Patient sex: M
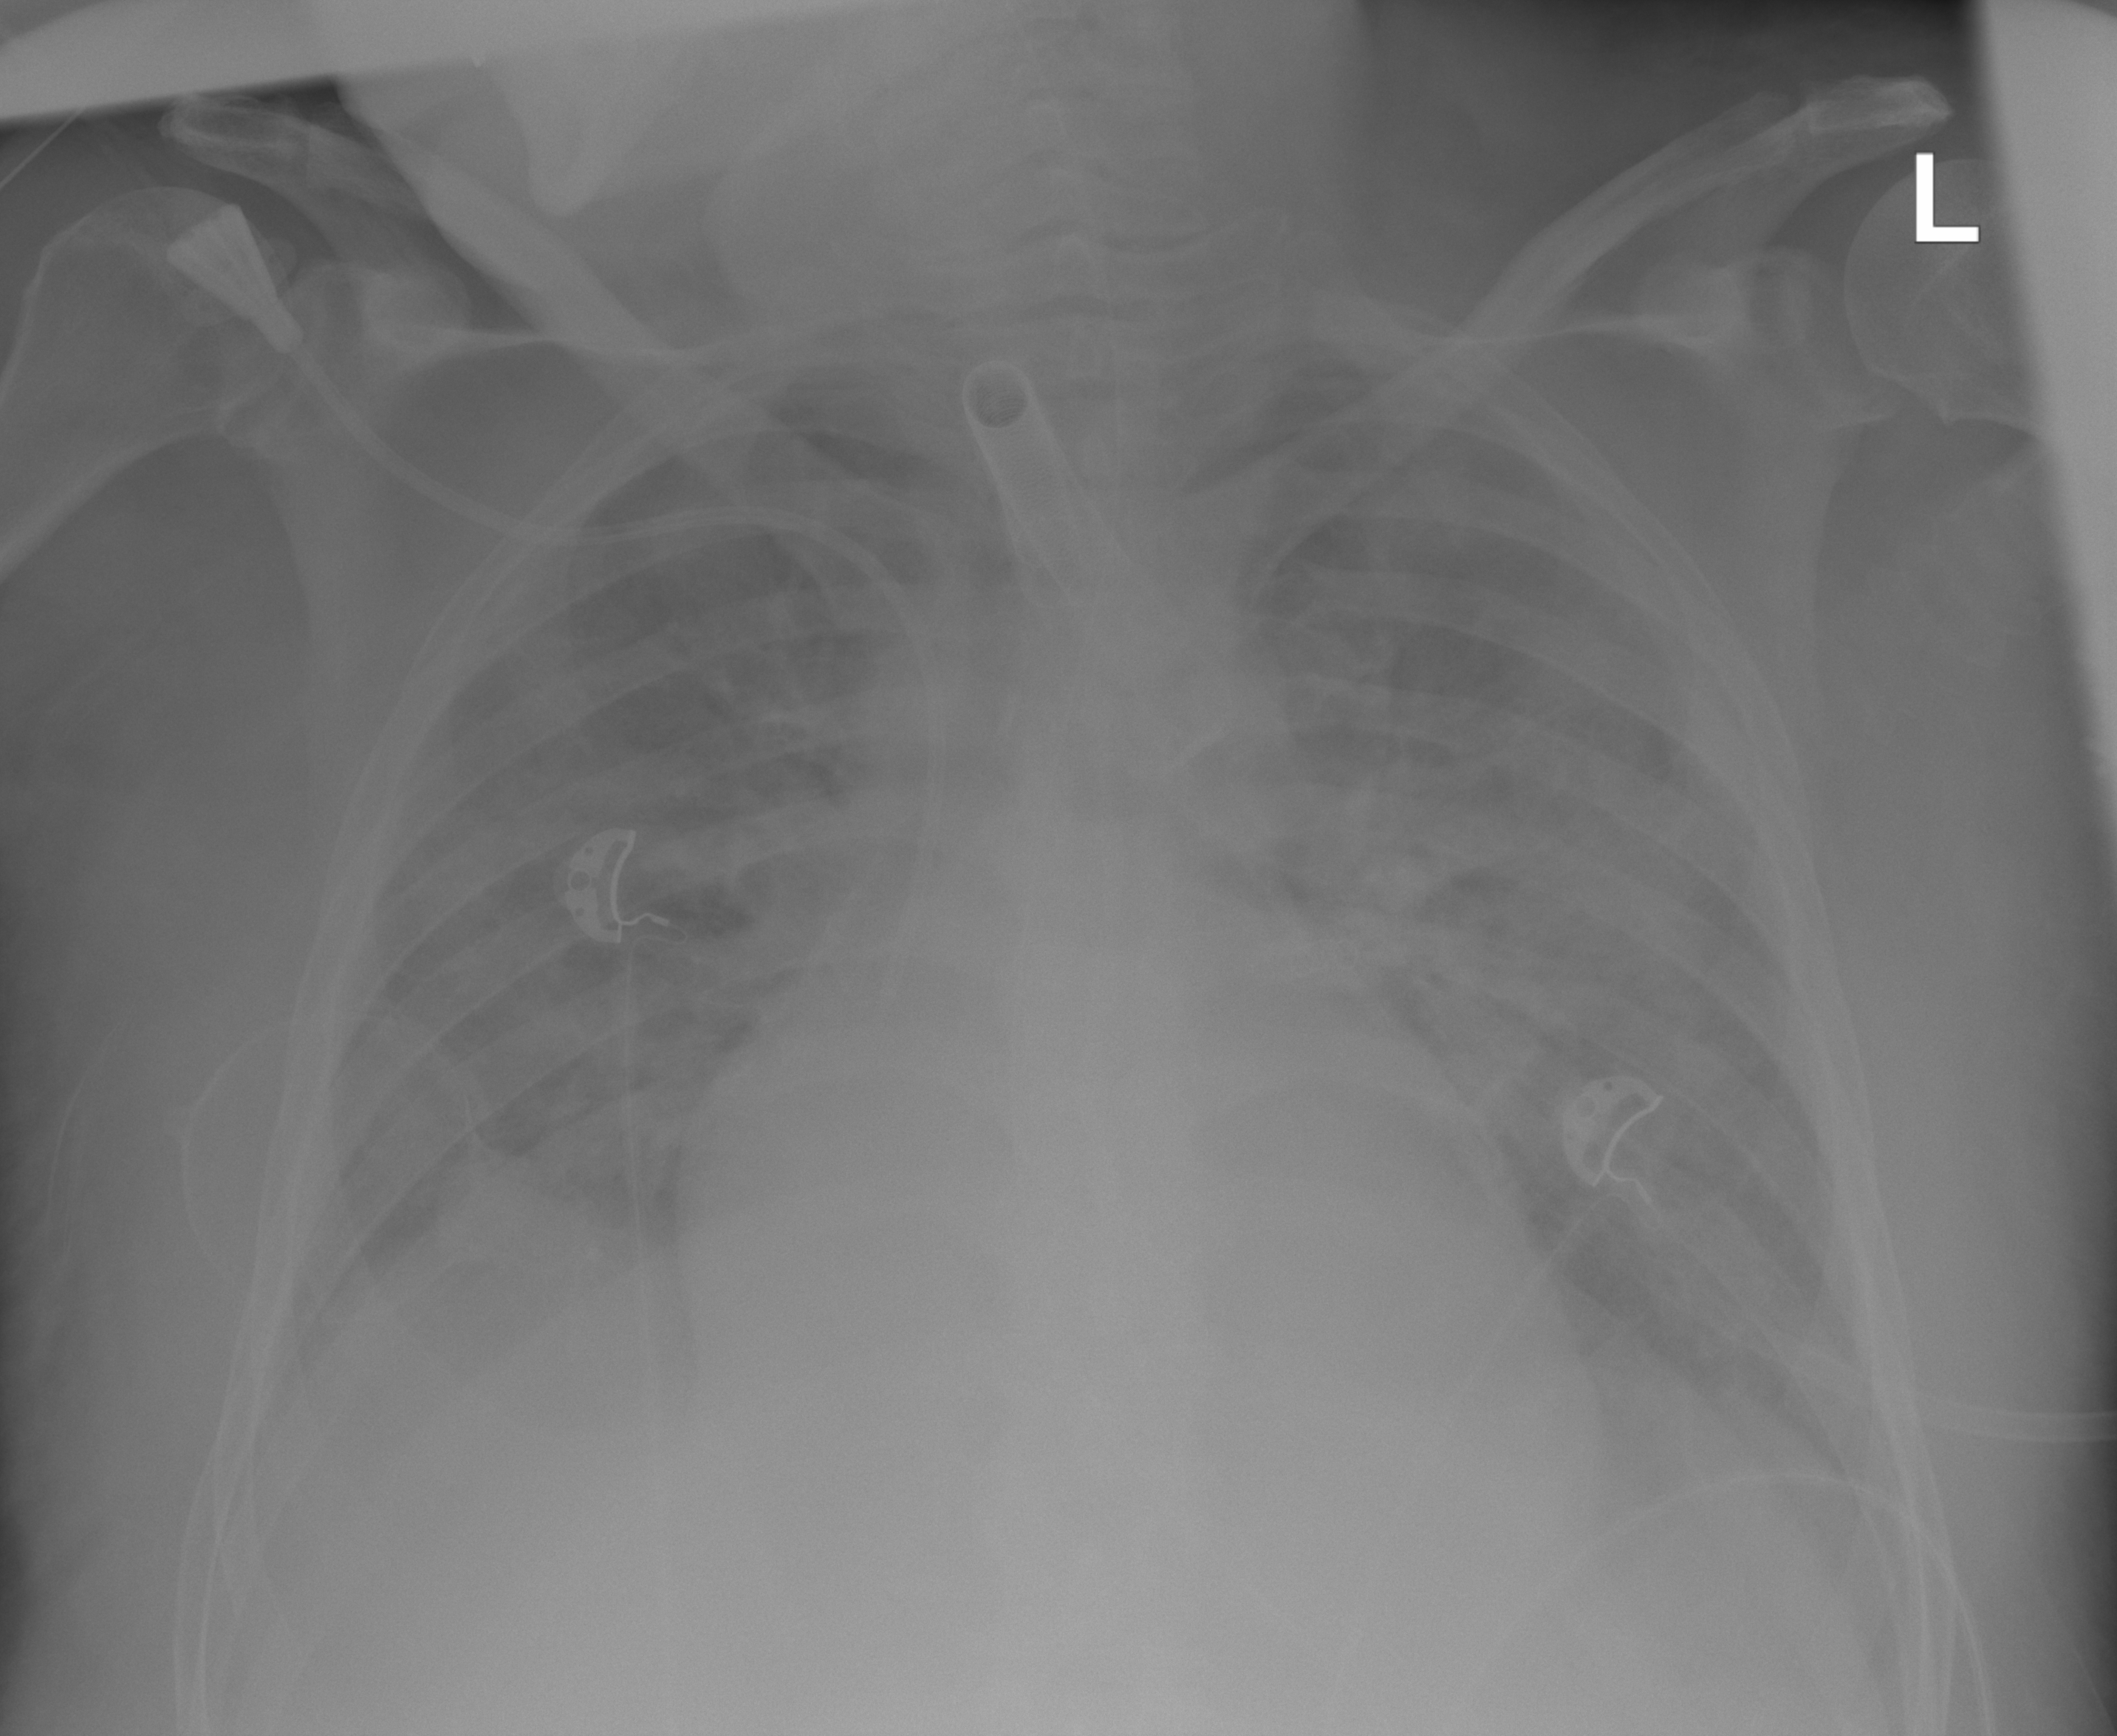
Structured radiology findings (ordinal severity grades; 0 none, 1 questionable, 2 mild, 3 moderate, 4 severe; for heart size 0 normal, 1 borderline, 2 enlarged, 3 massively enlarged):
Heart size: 2
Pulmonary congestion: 2
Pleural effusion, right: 1
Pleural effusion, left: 1
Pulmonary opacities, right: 1
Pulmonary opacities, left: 2
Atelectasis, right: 0
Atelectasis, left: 0